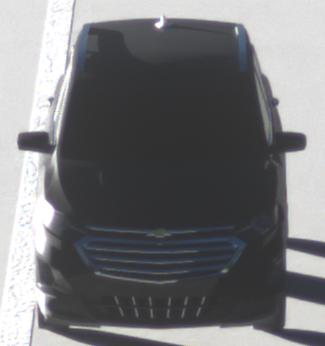
Make: Chevrolet
Model: Equinox
Detailed model: Gen. 2
Model produced from: 2015
Model produced until: 2017
Doors: 5
Color: black
Road condition: dry road
Daytime: sunrise or sunset
Contrast: high contrast